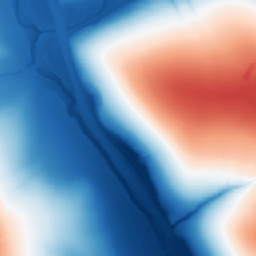
Category: trend_removal
Decomposition family: polynomial
Decomposition parameters: degree: 1
Upsampling method: nearest
Upsampling parameters: scale: 4
Upsampling scale: 4